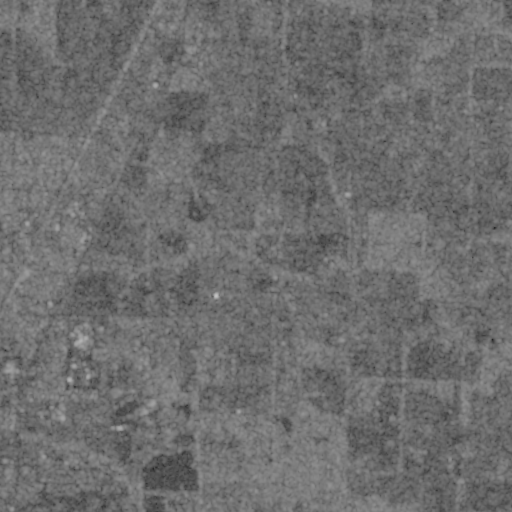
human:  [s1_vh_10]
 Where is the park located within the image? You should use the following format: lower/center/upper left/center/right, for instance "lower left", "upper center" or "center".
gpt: The park is located in the left of the image.
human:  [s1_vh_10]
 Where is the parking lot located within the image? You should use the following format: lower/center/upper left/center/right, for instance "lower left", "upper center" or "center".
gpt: The parking lot is located in the lower left of the image.
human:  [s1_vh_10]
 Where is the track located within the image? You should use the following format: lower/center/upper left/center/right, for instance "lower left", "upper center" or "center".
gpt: The track is located in the lower left of the image.
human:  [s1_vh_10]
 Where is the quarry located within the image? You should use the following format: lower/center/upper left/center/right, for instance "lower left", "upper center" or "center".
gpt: There is no quarry in the image.

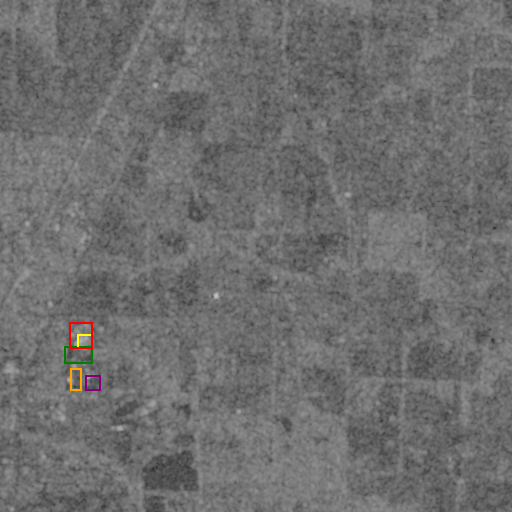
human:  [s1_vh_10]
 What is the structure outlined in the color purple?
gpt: The structure outlined in purple is a park.
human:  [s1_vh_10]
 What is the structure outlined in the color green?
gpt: The structure outlined in green is a parking lot.
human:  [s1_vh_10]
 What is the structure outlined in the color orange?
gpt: The structure outlined in orange is a track.
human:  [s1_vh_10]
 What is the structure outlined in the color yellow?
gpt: The structure outlined in yellow is a building.
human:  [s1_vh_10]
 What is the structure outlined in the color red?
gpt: The structure outlined in red is a building.
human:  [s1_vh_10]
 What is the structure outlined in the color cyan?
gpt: There is no cyan outline.